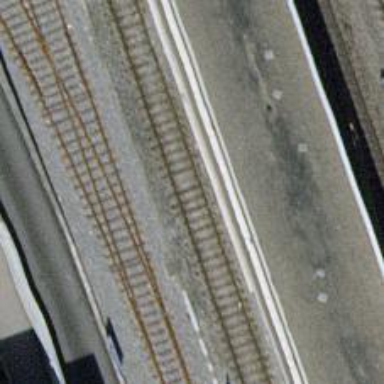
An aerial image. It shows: Railway stop with public transport stop position.